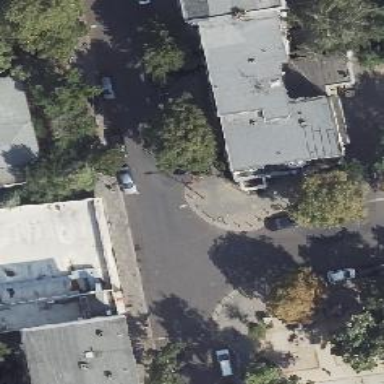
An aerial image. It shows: Residential road with asphalt surface. There are separate sidewalks on both sides. Parking lanes on the left are oriented parallel to the road.